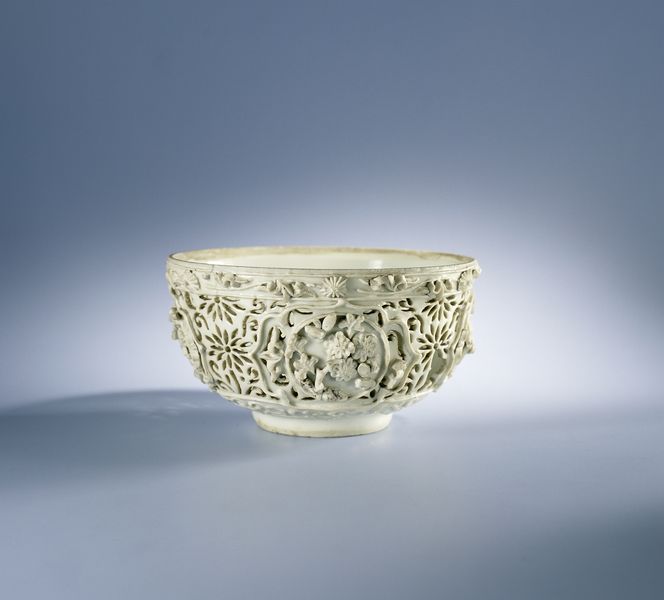
Titel: Witte kom, deels opengewerkt, deels gedecoreerd in reliëf
Standort: Amsterdam
Institution: Rijksmuseum
Schlagwörter: blau, schatten, blüten, kalt, kreis, glanz, foto, blanc, schnitzereien, elfenbein, blumendekor, bol, poterie, schaale, coupe, bleau, image, designe